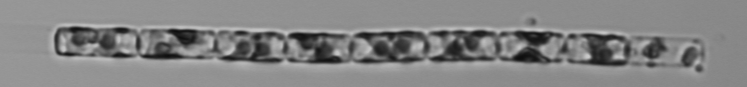
Label: Guinardia_delicatula_TAG_internal_parasite